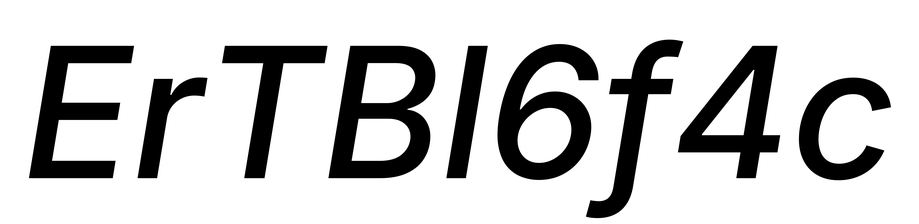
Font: Inter-Italic_Medium_Italic